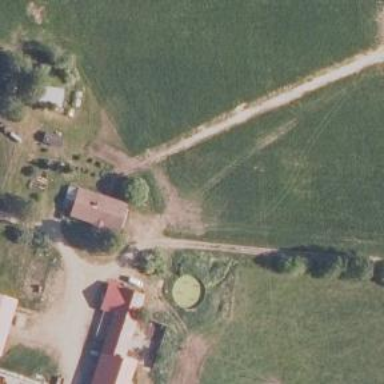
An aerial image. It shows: Farmyard area.